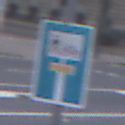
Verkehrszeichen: SackgasseRadverkehrFussgaengerDurchlaessig
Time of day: SunriseSunset
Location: Outdoor (Urban)
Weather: PartlyCloudy
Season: NotSpecified
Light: Natural